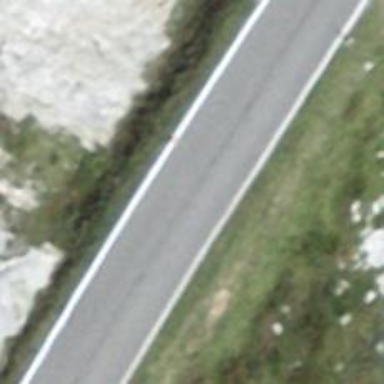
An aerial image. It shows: Asphalt road classified as primary highway.